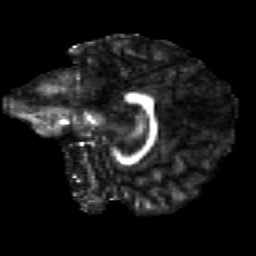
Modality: FA
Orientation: sagittal
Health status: healthy
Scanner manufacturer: siemens
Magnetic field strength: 3 T
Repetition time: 12 s
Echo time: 0.092 s